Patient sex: M
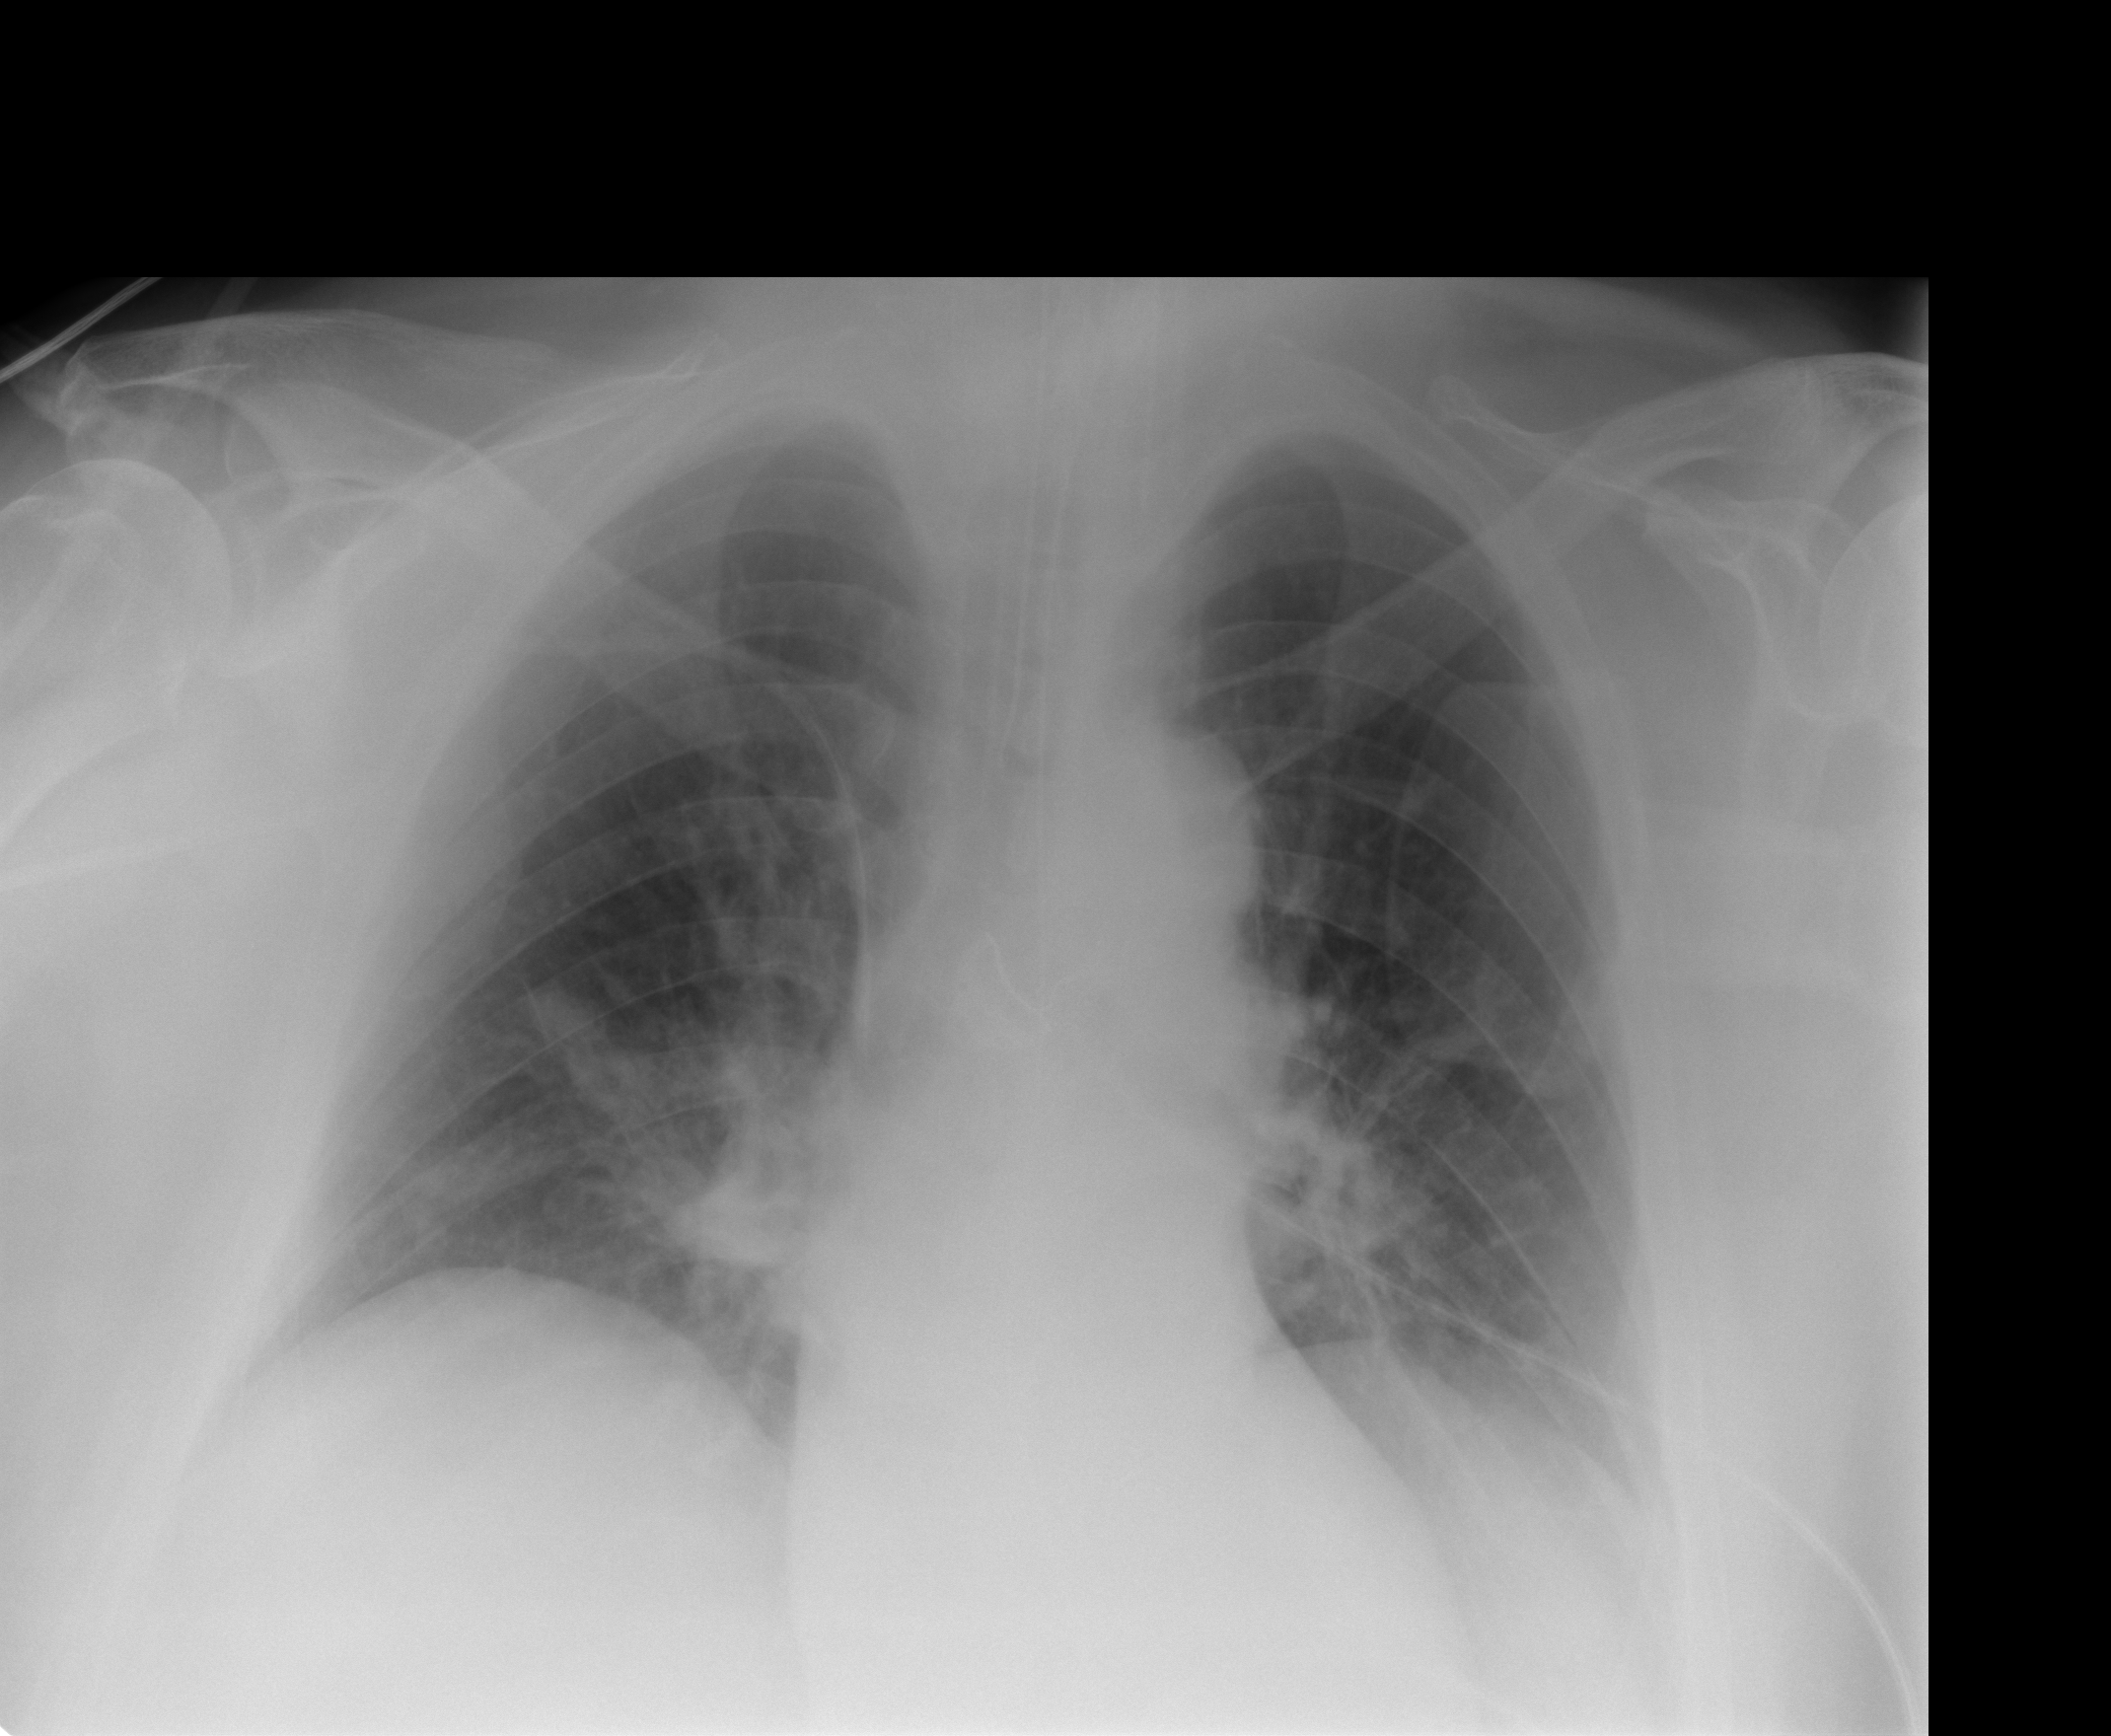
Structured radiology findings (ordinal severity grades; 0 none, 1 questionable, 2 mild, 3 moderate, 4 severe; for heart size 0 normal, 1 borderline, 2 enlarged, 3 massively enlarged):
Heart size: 0
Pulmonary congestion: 0
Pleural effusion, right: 0
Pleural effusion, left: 0
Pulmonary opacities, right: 1
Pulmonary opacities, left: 0
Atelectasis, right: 0
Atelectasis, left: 0